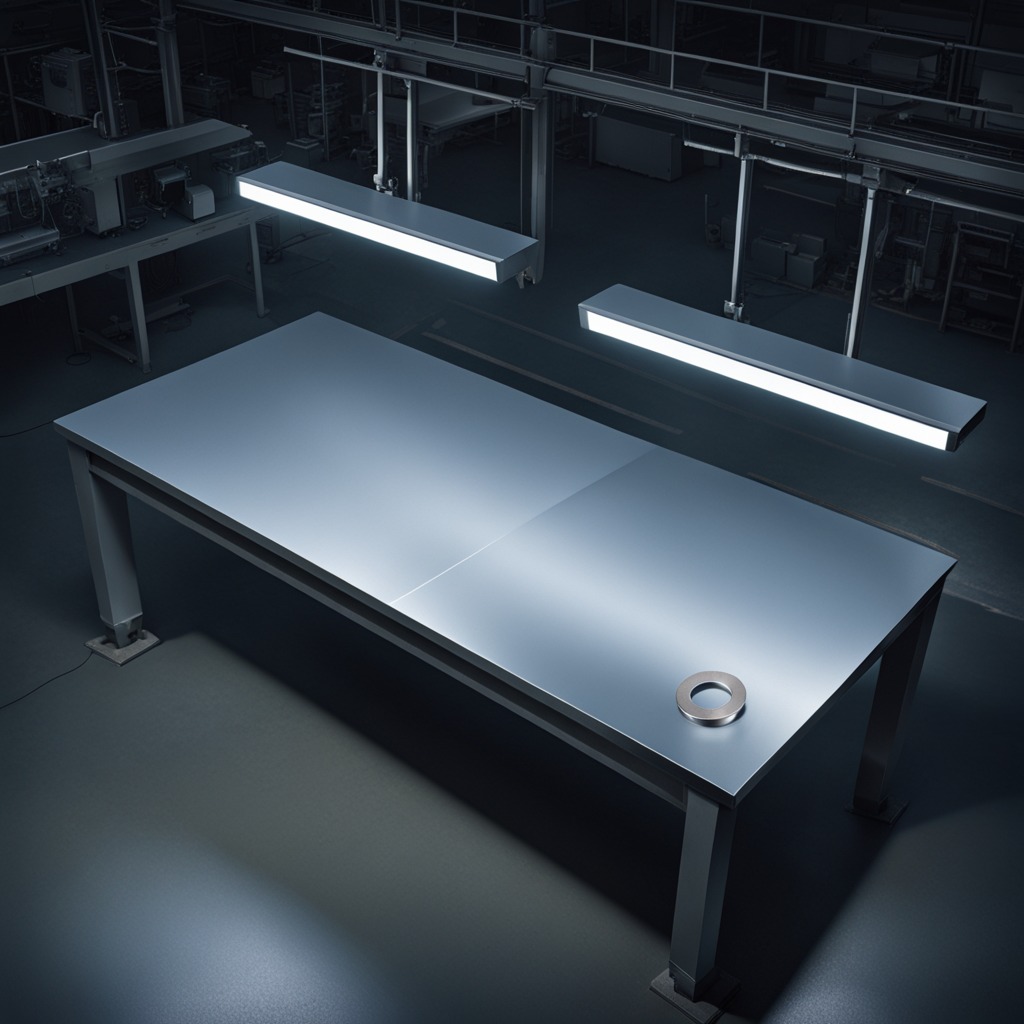
A flat metal washer lies on the tabletop.